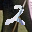
Label: 2